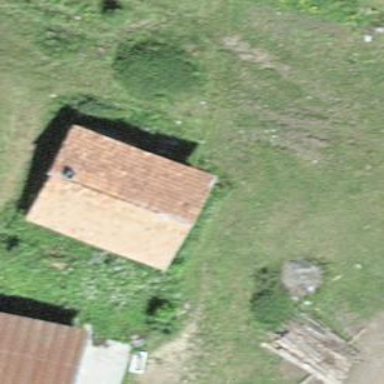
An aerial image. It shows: Cabin is depicted in the image.